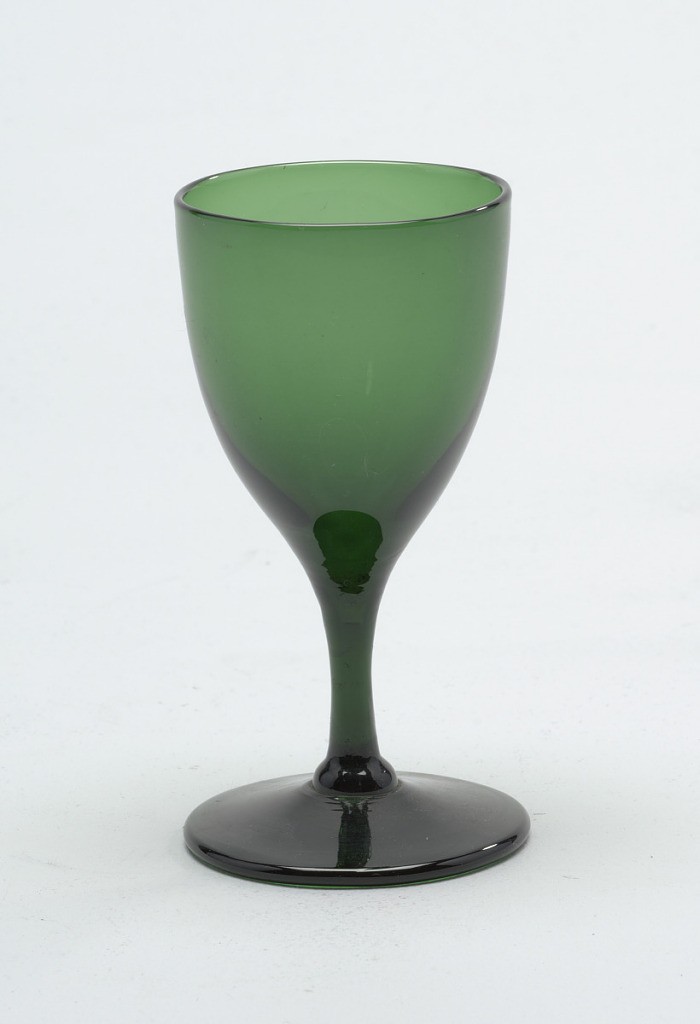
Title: Wine glass
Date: early 19th century
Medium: glass
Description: Emerald green